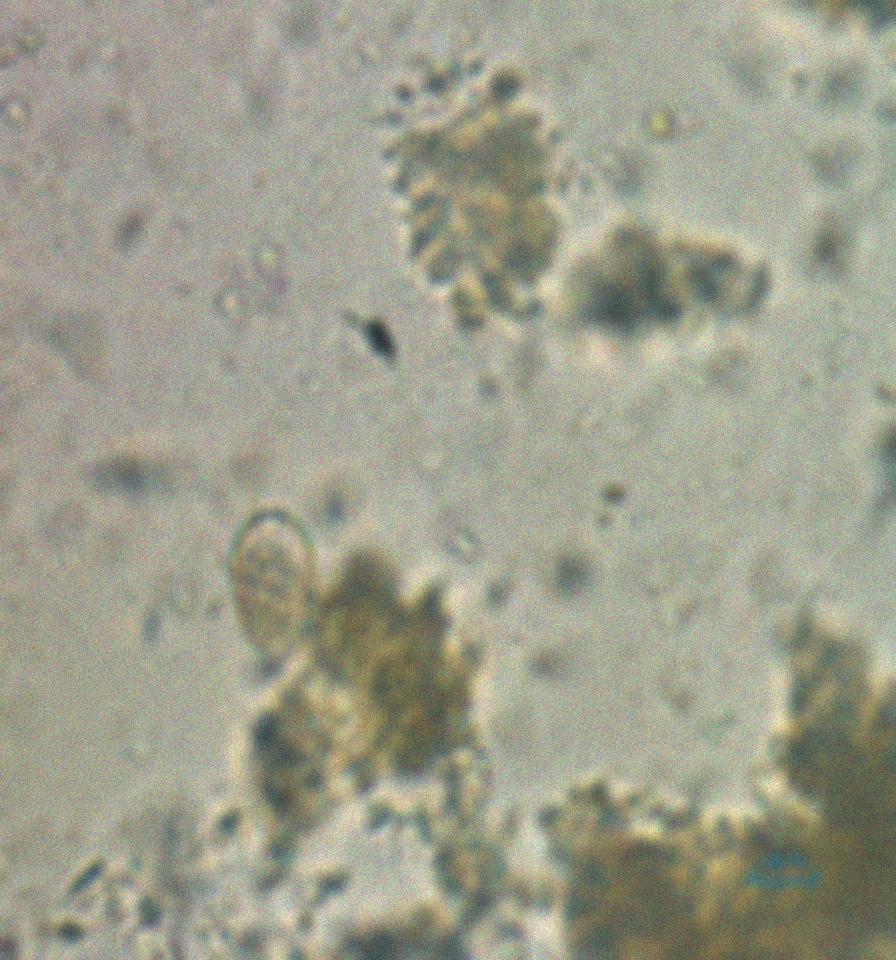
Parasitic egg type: Capillaria philippinensis